Question: I'm practicing and studying Front-end (HTML/CSS) via FreeCodeCamp. I managed to complete the project but I would like to make my portfolio as presentable as possible.
Googled and searched StackOverflow but couldn't find a specific answer to my issue. I've toyed with the opacity in the body::before, the root rgba and tried to add/remove z-Index in both body and body::before, but my form area still looks transparent where the background should be the only faded image. Any assistance on where I went wrong here?
HTML
'''
<script src="https://cdn.freecodecamp.org/testable-projects-fcc/v1/bundle.js"></script>
<body translate="no">
<main id="main">
<div class="container">
<header class="header">
<h1 id="title" class="text-center"> Most Popular Anime of 2020 Survey</h1>
<p id="description" class="description text"> Please take some time to fill out the following survey. Let's see which anime truly is the top voted for 2020!</p>
</header>
<form id="survey-form">
<div class="form-group">
<label id="name-label">Name</label>
<input type="text" name="name" id="name" placeholder="Enter name" class="form-control" required>
</div>
<div class="form-group">
<label id="email-label">Email</label>
<input type="email" name="email" id="email" placeholder="Enter your email" class="form-control" required>
</div>
<div class="form-group">
<label id="number-label">Age (optional)</label>
<input type="number" name="age" id="number" placeholder="Enter your age" min="10" max="100" class="form-control" required>
</div>
<div class="form-group">
<p>How long have you watched anime?</p>
<label>
<input type="radio" name="time" value="Less than 1 year" class="input-radio" checked>Less than one year</label>
<label>
<input type="radio" name="time" value="1-3 years" class="input-radio">1 - 3 years</label>
<label>
<input type="radio" name="time" value="4+ years" class="input-radio">4+ years</label>
</div>
<div class="form-group">
<p> Which anime do you believe deserves to be the top for 2020?</p>
<select id="dropdown" name="anime" class="form-control" required>
<option disabled selected value>Please select one of the following anime</option>
<option value="demon">Demon Slayer</option>
<option value="dbz">Dragon Ball Super</option>
<option value="aot">Attack on Titan</option>
<option value="nob">Noblesse</option>
<option value="juju"> Jujutsu Kaisen</option>
<option value="mha"> My Hero Academia</option>
</select>
</div>
<div class="form-group">
<p>What part of anime do you enjoy best?</p>
<span class="apply">(Check all that apply)</span>
<label>
<input name="list" value="music" type="checkbox" class="input-checkbox">Music</label>
<label>
<input name="list" value="art" type="checkbox" class="input-checkbox">Art</label>
<label>
<input name="list" value="story" type="checkbox" class="input-checkbox">Story</label>
<label>
<input name="list" value="action" type="checkbox" class="input-checkbox">Action</label>
</div>
<div class="form-group">
<p>Any anime not on the list you would recommend for the next survey?</p>
<textarea id="comments" name="comment" placeholder="Name a suggestion" class="input-textarea">
</textarea>
</div>
<div>
<button type="submit" id="submit" class="submit-button">Submit</button>
</div>
</form>
</div>
</main>
</body>
'''
CSS
'''
:root{
--color-white: #f3f3f3;
--color-darkblue: #1b1b32;
--color-darkblue-alpha: rgba(27,27,50, 1);
--color-green: #37af65;
}
*,
*::before,
*::after{
box-sizing: border-box;
}
body{
font-family: Georgia, Brush Script MT, sans-serif;
font-size: 1rem;
font-weight: 400;
line-height: 1.4;
color: var(--color-white);
margin: 0;
z-Index: 1;
}
body::before{
content:"";
position: fixed;
top:0;
right:0;
height: 100%;
width:100%;
z-Indez: -1;
background: var(--color-darkblue);
background-image:
url("https://i.postimg.cc/8PMKKM2M/mha.jpg");
opacity: 0.25;
background-size: cover;
background-repeat: no-repeat;
background-position: center;
}
h1 {
font-weight:400;
line-height: 1.2;
}
p{
font-size: 1.125rem;
}
h1, p{
margin-top: 0;
margin-bottom: 0.5rem;
}
label{
display: flex;
align-items: center;
font-size: 1.125rem;
margin-bottom: 0.5rem;
}
input, button, select, textarea{
margin: 0;
font-family: inherit;
font-size: inherit;
line-height: inherit;
}
button{
border: none;
}
.container{
width:100%;
margin: 3.125rem auto 0 auto;
}
@media (min-width: 576px){
.container{
max-width:540px;
}
}
@media (min-width: 768px){
.container{
max-width:720px;
}
}
.header{
padding: 0 0.625rem;
margin-bottom: 1.875rem;
color: black;
font-style: bold;
font-weight: 200;
}
.description{
font-style: italix;
font-weight 200;
text-shadow: 1px 1px 1px rgba(0, 0, 0, 0.5);
color: black;
text-align: center;
}
.apply{
margin-left: 0.25rem;
font-size: 0.9rem;
color: #e4e4e4;
}
.text-center{
text-align:center;
}
form{
background: var(--color-darkblue-alpha);
padding: 2.5rem 0.625rem;
border-radius:0.25rem;
}
@media(min-width:480px){
form{
padding: 2.5rem;
}
}
.form-group{
margin: 0 auto 1.25rem auto;
padding: 0.25rem;
}
.form-control{
display: block;
width: 100%;
height: 2.375;
padding: 0.375rem 0.75rem;
color: #495057;
background-color: #fff;
background-clip: padding-box;
border: 1px solid #ced4da;
border-radius: 0.25rem;
transition: border-color 0.15s ease-in-out, box-shadow 0.15s ease-in-out;
}
.form-control: focus{
border-color: #80bdff;
outline:0;
box-shadow: 0 0 0 0.2rem rgba(0, 123, 255, 0.25);
}
.input-radio, .input-checkbox{
display: inline-block;
margin-right: 0.625rem;
min-height: 1.25ren;
min-width: 1.25rem;
}
.input-textarea{
min-height: 120px;
width: 100%;
padding: 0.625rem;
resize: vertical;
}
.submit-button{
display:block;
width: 100%;
padding: 0.75rem;
background: var(--color-green);
color: inherit;
border-radius: 2px;
cursor: pointer;
}
'''
Result

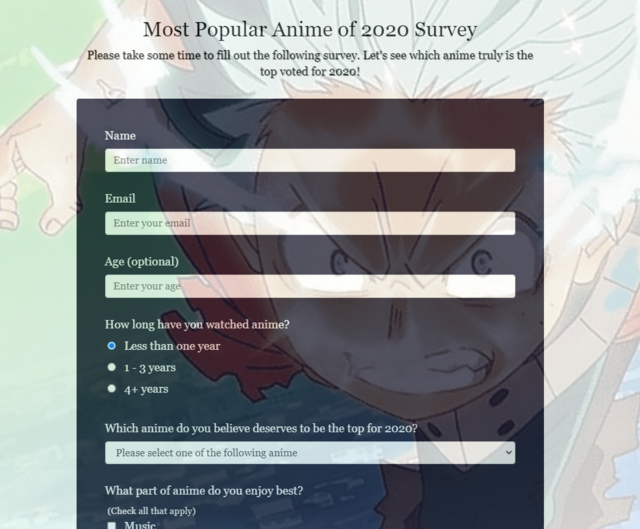
Answer: in your css file you wrote 'z-Indez: -1;' instead of 'z-index: -1;' in 'body::before{}' but if you change this your form background color will be your color variable '--color-darkblue-alpha'so the background will not be transparent.